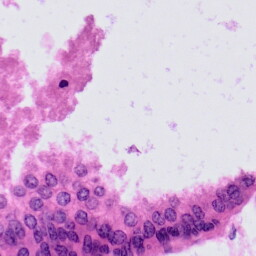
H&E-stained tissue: Prostate